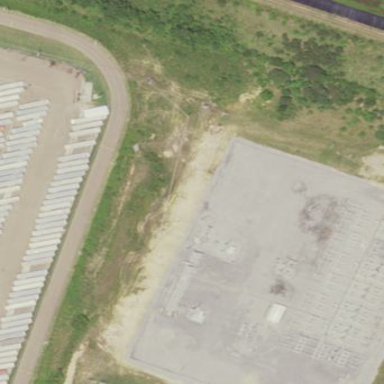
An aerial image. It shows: There is distribution substation enclosed by fence.